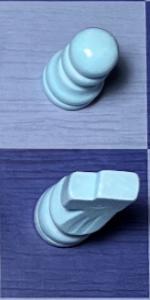
Label: Knight_White